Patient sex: M
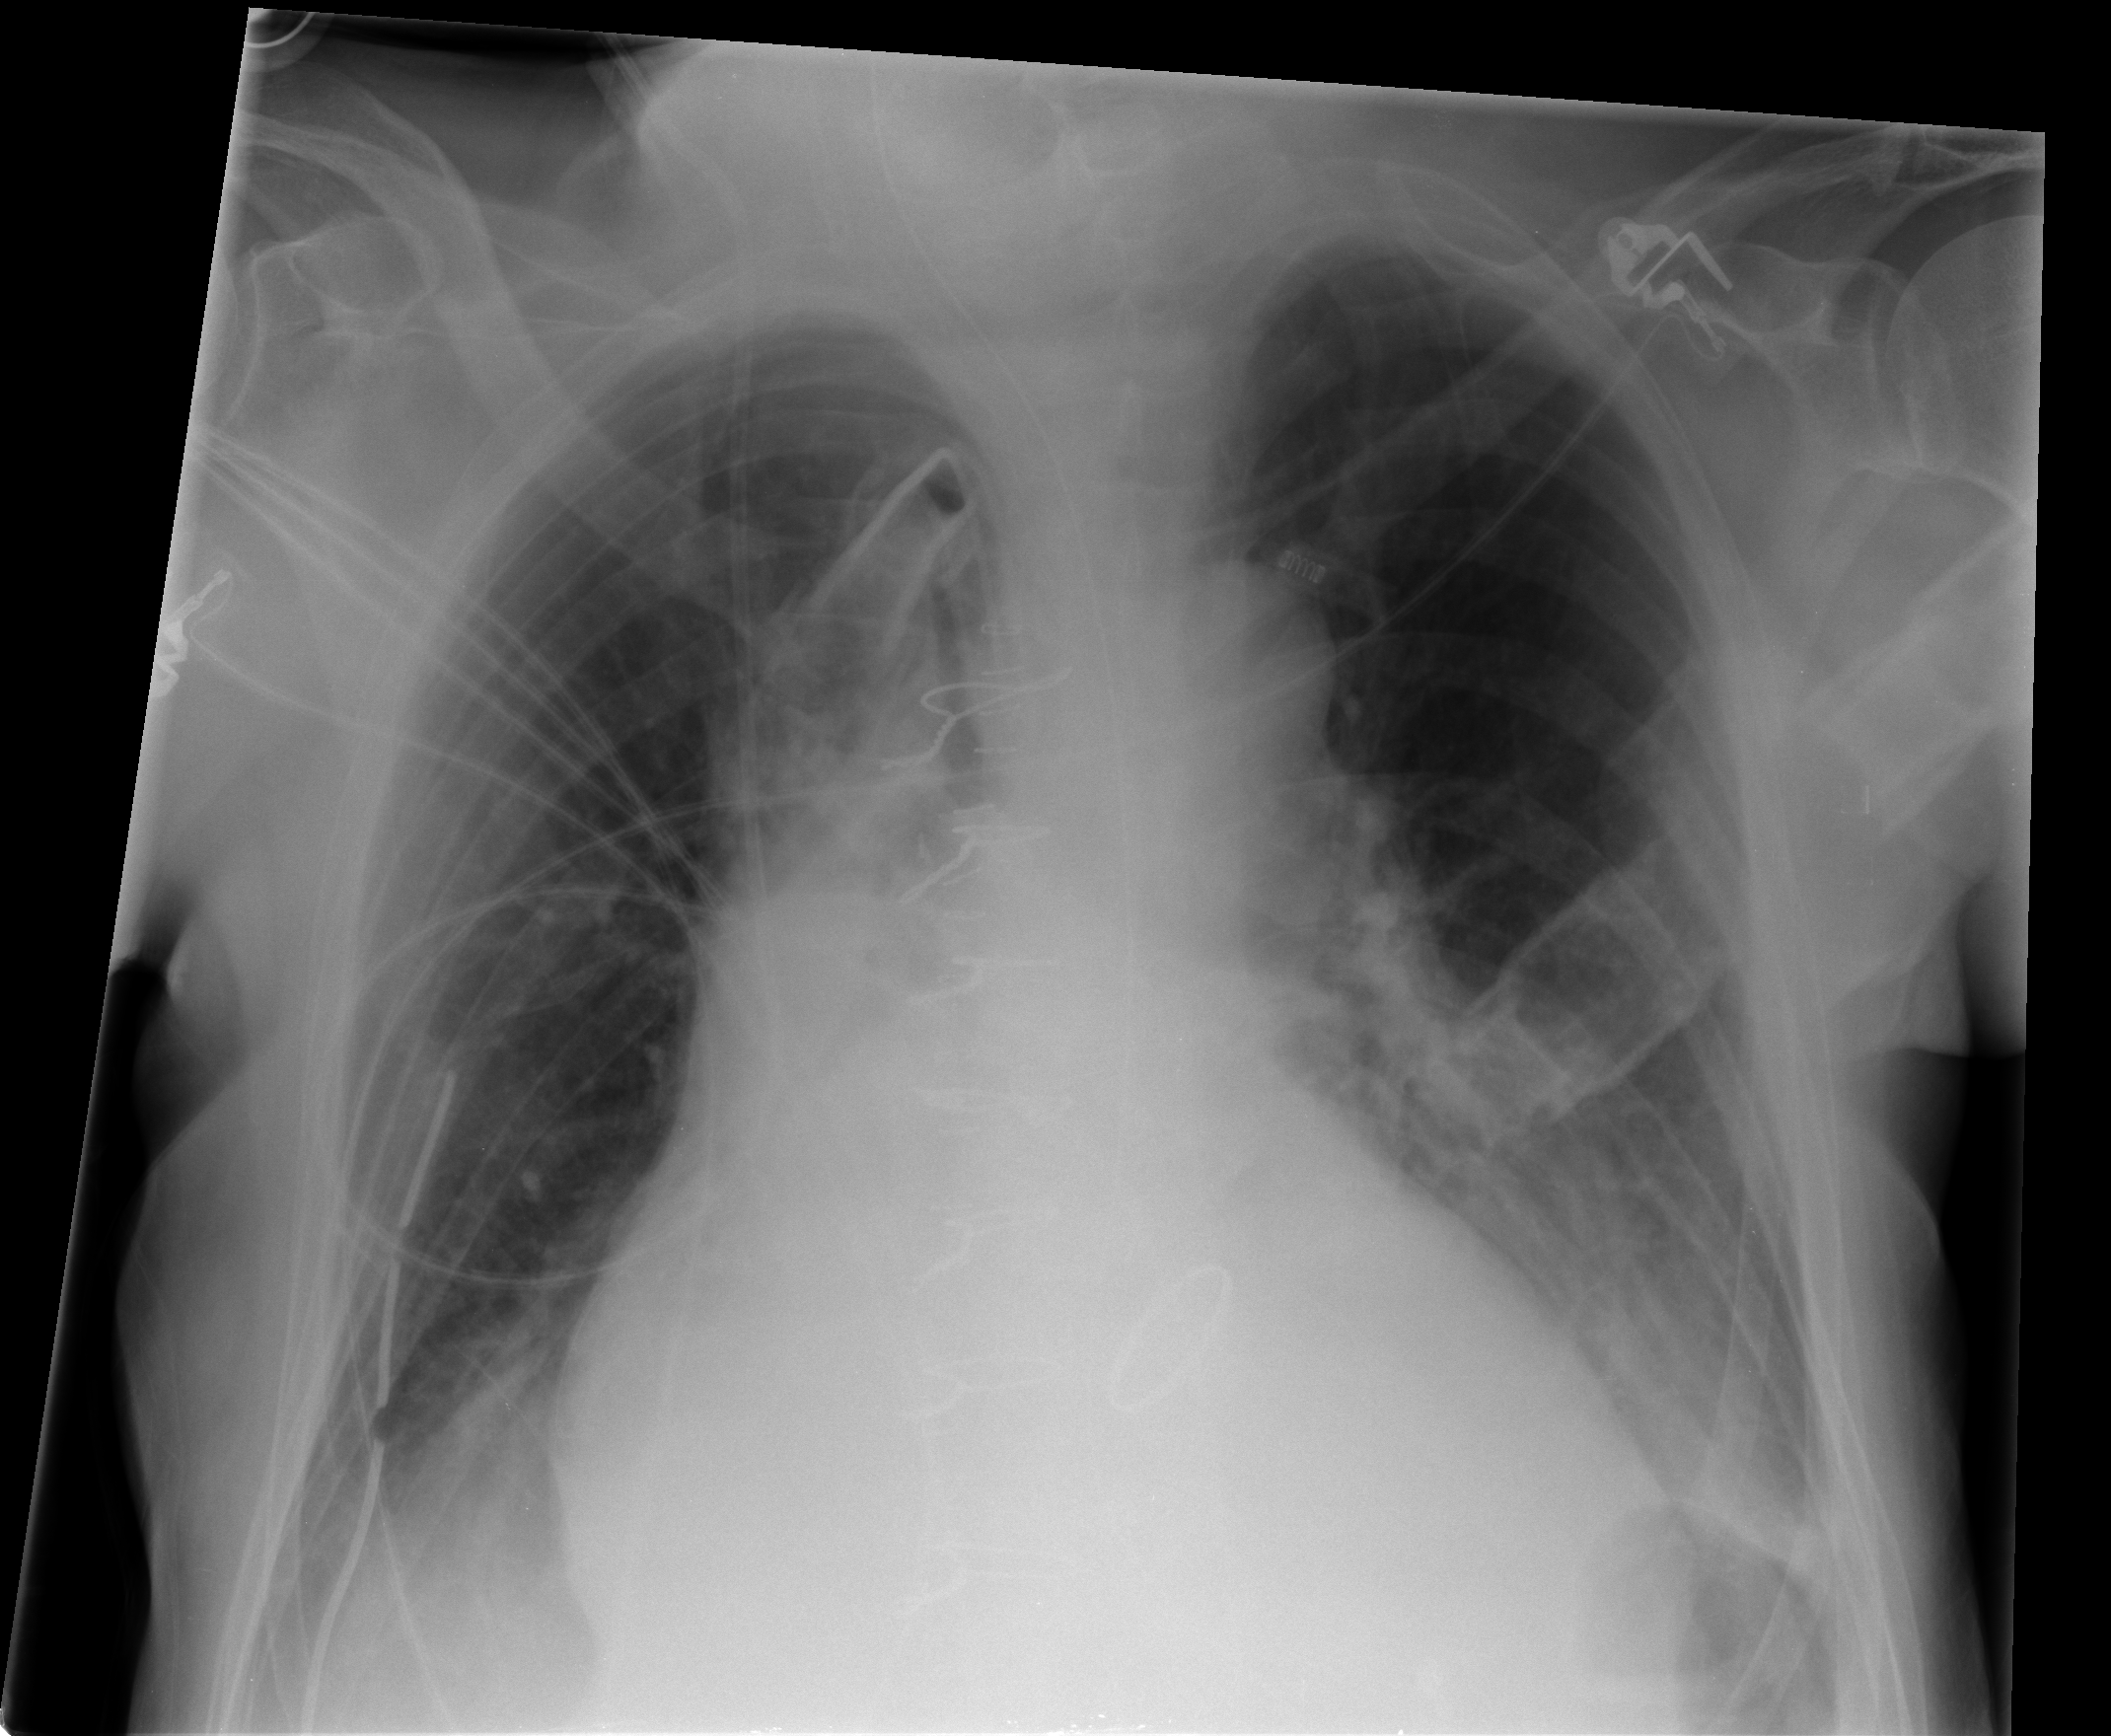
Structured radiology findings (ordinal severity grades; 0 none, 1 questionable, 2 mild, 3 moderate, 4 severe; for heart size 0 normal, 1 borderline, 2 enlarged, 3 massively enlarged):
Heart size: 3
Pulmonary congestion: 3
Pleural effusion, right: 2
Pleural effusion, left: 0
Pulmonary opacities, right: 0
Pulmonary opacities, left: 0
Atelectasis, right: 2
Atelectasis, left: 2